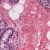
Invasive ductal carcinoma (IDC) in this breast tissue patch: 0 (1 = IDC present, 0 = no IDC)